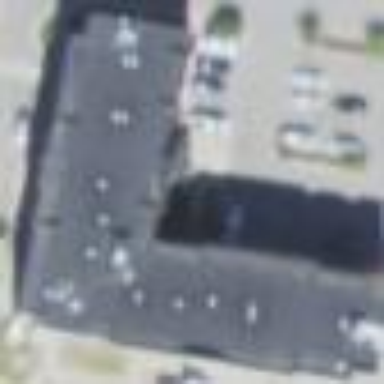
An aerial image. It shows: Hotel building.